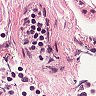
Metastatic tissue present: no